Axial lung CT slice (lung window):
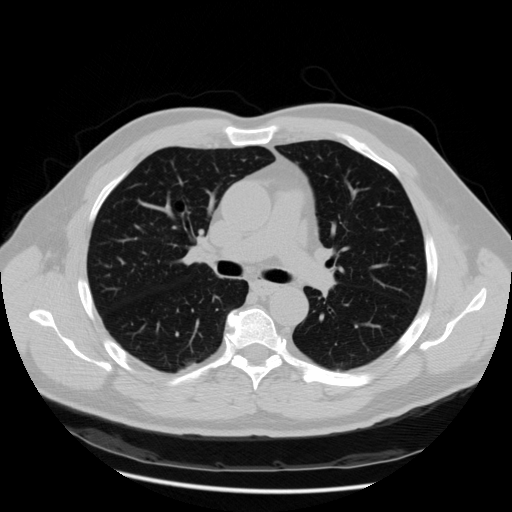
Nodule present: no